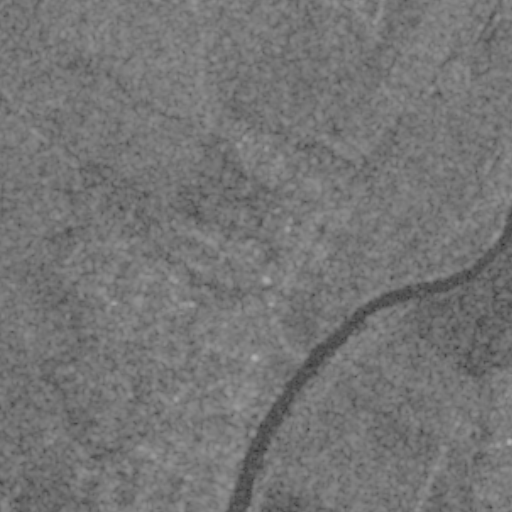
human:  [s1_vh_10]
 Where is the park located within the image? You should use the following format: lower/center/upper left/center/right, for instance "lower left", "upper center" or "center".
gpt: The park is located in the lower left of the image.
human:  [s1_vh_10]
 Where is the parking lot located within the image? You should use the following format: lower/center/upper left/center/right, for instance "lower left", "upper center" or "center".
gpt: The parking lot is located in the lower center of the image.
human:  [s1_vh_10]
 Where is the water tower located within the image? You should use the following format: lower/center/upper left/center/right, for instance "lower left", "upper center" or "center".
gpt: The water tower is located in the lower left of the image.
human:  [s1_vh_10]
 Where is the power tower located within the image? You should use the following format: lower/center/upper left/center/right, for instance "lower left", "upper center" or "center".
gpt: There is no power tower in the image.

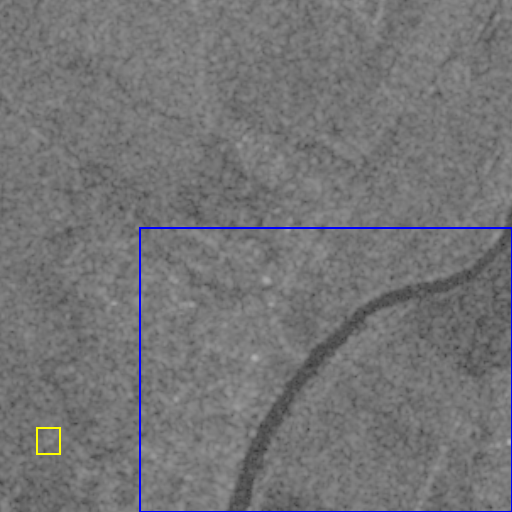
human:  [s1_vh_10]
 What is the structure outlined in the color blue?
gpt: The structure outlined in blue is a crop field.
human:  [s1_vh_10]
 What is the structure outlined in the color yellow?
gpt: The structure outlined in yellow is a park.
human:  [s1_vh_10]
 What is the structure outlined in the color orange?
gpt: There is no orange outline.